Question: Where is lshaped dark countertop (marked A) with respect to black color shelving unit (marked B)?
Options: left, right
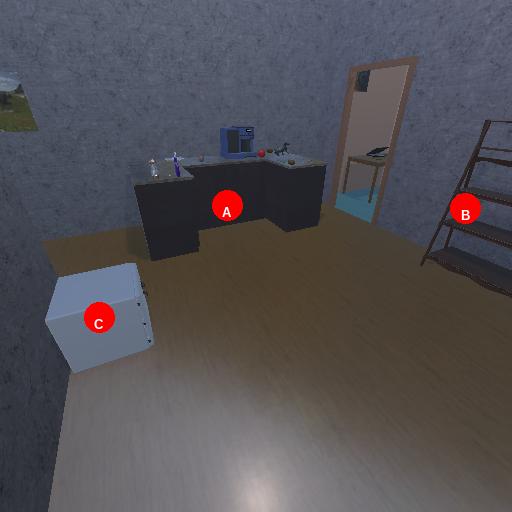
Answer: left